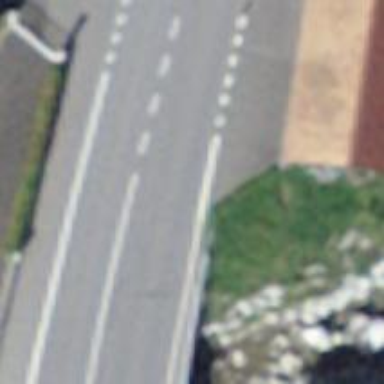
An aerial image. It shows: Primary highway.